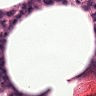
Metastatic tissue present: no